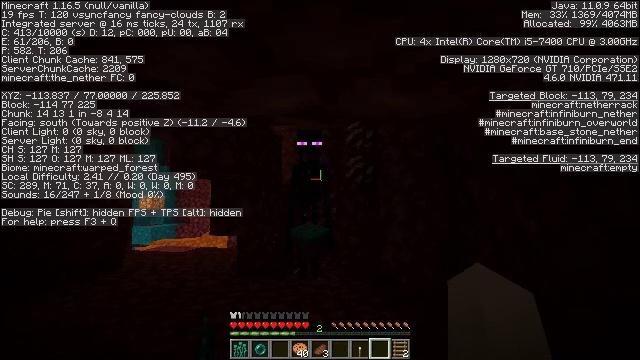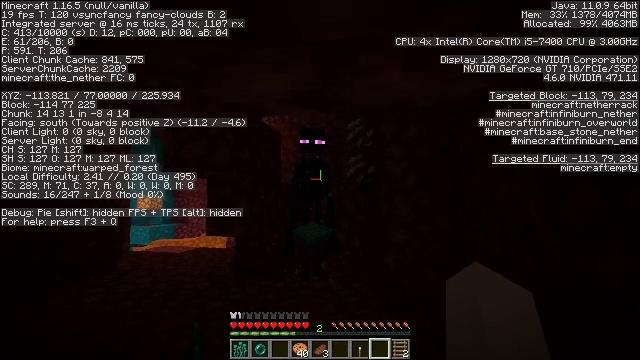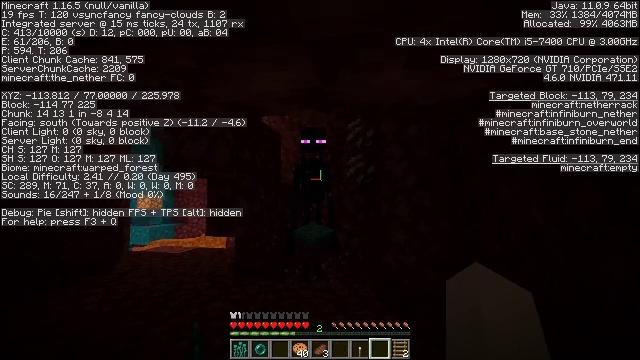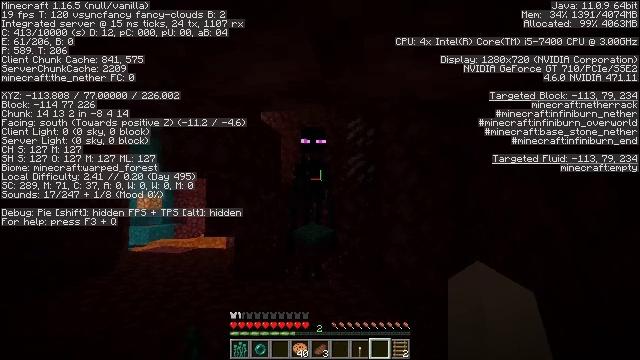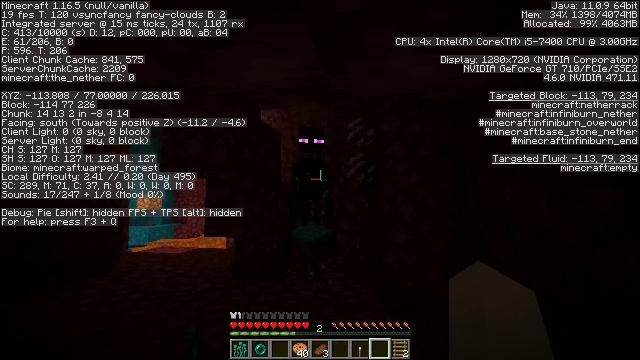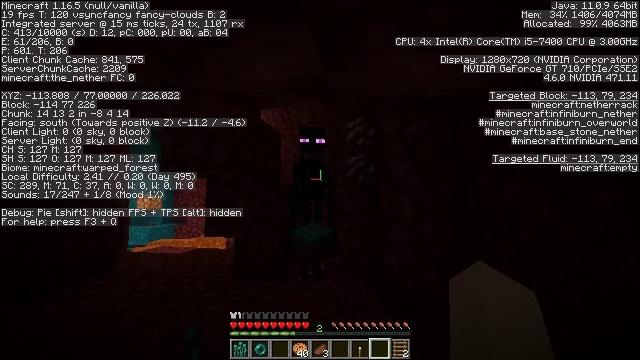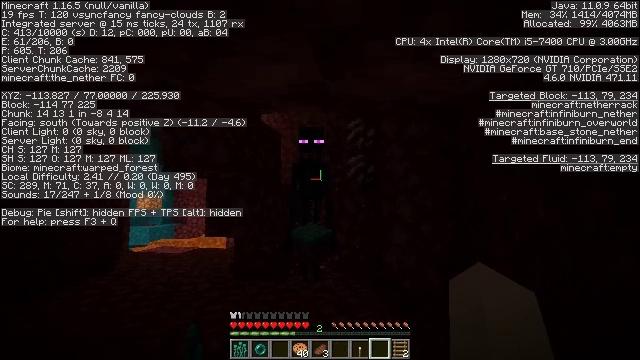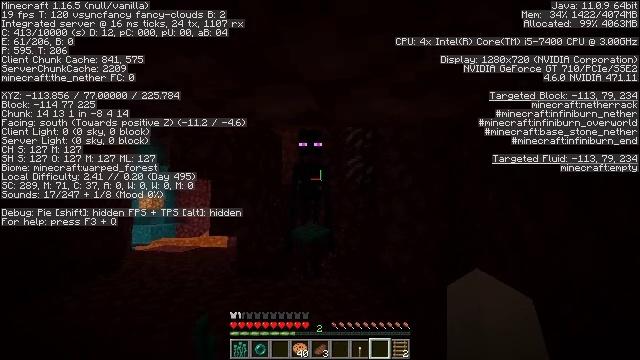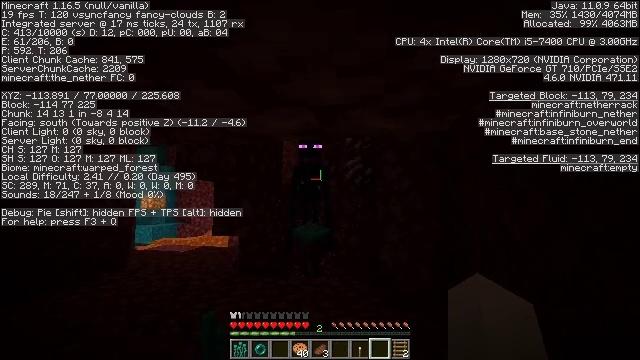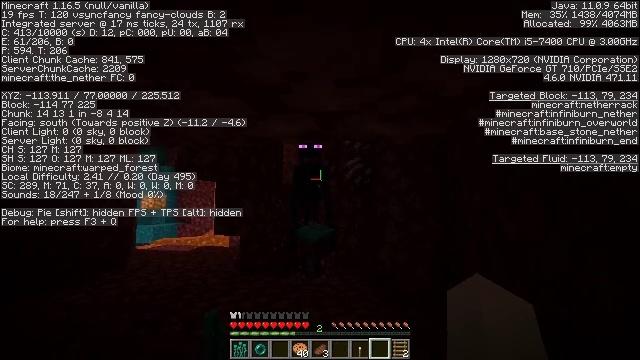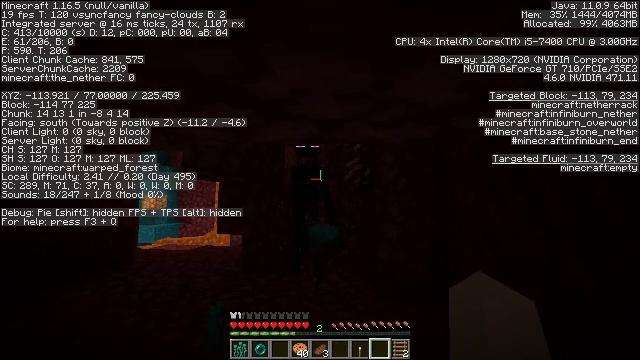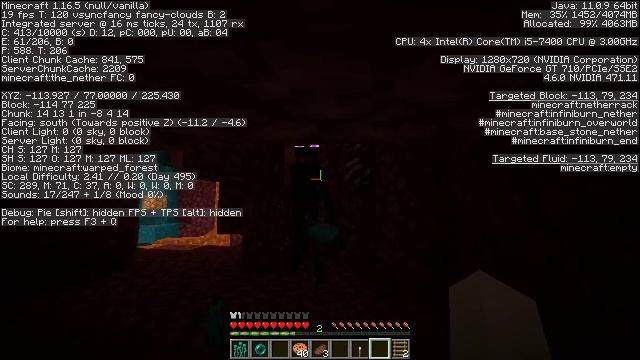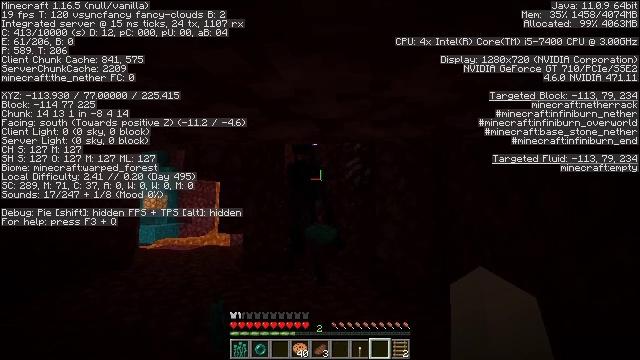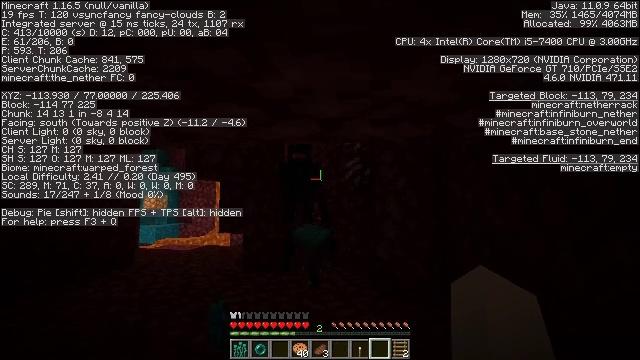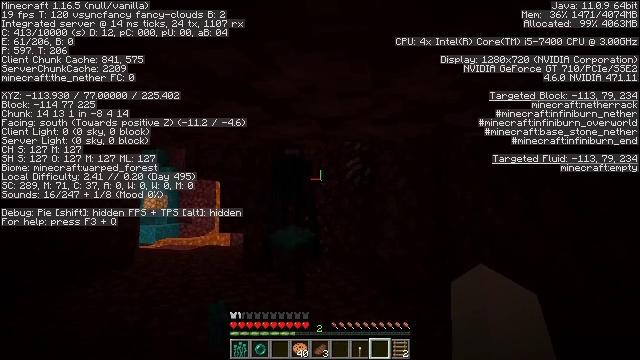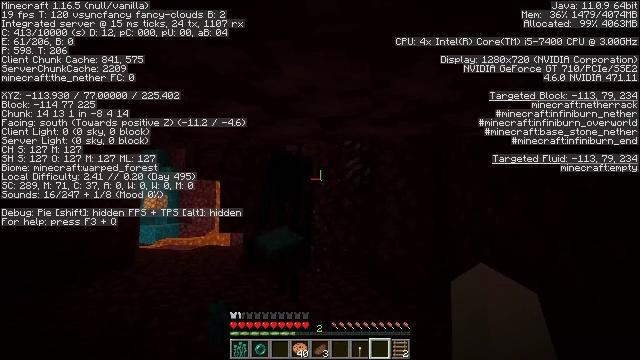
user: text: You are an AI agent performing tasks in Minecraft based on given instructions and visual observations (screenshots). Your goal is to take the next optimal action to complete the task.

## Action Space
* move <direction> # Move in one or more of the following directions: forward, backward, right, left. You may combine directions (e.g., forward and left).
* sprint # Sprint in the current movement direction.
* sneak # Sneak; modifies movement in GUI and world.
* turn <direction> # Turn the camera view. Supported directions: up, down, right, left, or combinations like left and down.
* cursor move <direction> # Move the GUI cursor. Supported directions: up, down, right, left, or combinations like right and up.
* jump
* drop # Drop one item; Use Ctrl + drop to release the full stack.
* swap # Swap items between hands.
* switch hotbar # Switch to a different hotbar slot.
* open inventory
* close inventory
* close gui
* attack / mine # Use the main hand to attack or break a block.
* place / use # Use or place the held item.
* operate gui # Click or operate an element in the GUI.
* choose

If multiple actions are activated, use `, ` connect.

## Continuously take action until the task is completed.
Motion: motion action
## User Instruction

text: Hunt the enderman.
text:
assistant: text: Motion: no_op
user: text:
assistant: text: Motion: no_op
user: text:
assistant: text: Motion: no_op
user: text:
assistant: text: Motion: no_op
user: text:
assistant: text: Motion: no_op
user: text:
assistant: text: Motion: move back
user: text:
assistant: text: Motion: move back
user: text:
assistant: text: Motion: move back
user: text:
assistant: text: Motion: no_op
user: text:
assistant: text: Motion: no_op
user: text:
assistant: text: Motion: no_op
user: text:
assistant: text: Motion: no_op
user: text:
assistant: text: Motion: no_op
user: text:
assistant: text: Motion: no_op
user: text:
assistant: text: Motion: no_op
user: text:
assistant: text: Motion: no_op
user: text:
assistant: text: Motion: no_op
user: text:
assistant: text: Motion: no_op
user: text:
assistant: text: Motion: no_op
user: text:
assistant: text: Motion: no_op
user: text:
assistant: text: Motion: turn left and down
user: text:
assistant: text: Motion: turn left
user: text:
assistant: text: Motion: no_op
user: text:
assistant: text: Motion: attack / mine
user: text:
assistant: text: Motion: attack / mine
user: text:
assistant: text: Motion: attack / mine
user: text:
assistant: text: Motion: attack / mine
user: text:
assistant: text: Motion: attack / mine
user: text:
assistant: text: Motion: attack / mine
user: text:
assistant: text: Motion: turn right, attack / mine